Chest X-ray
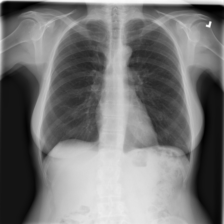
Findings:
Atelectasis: negative
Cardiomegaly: negative
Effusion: negative
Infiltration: negative
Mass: negative
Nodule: negative
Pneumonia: negative
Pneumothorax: negative
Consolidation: negative
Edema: negative
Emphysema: positive
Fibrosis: negative
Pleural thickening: negative
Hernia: negative